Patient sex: F
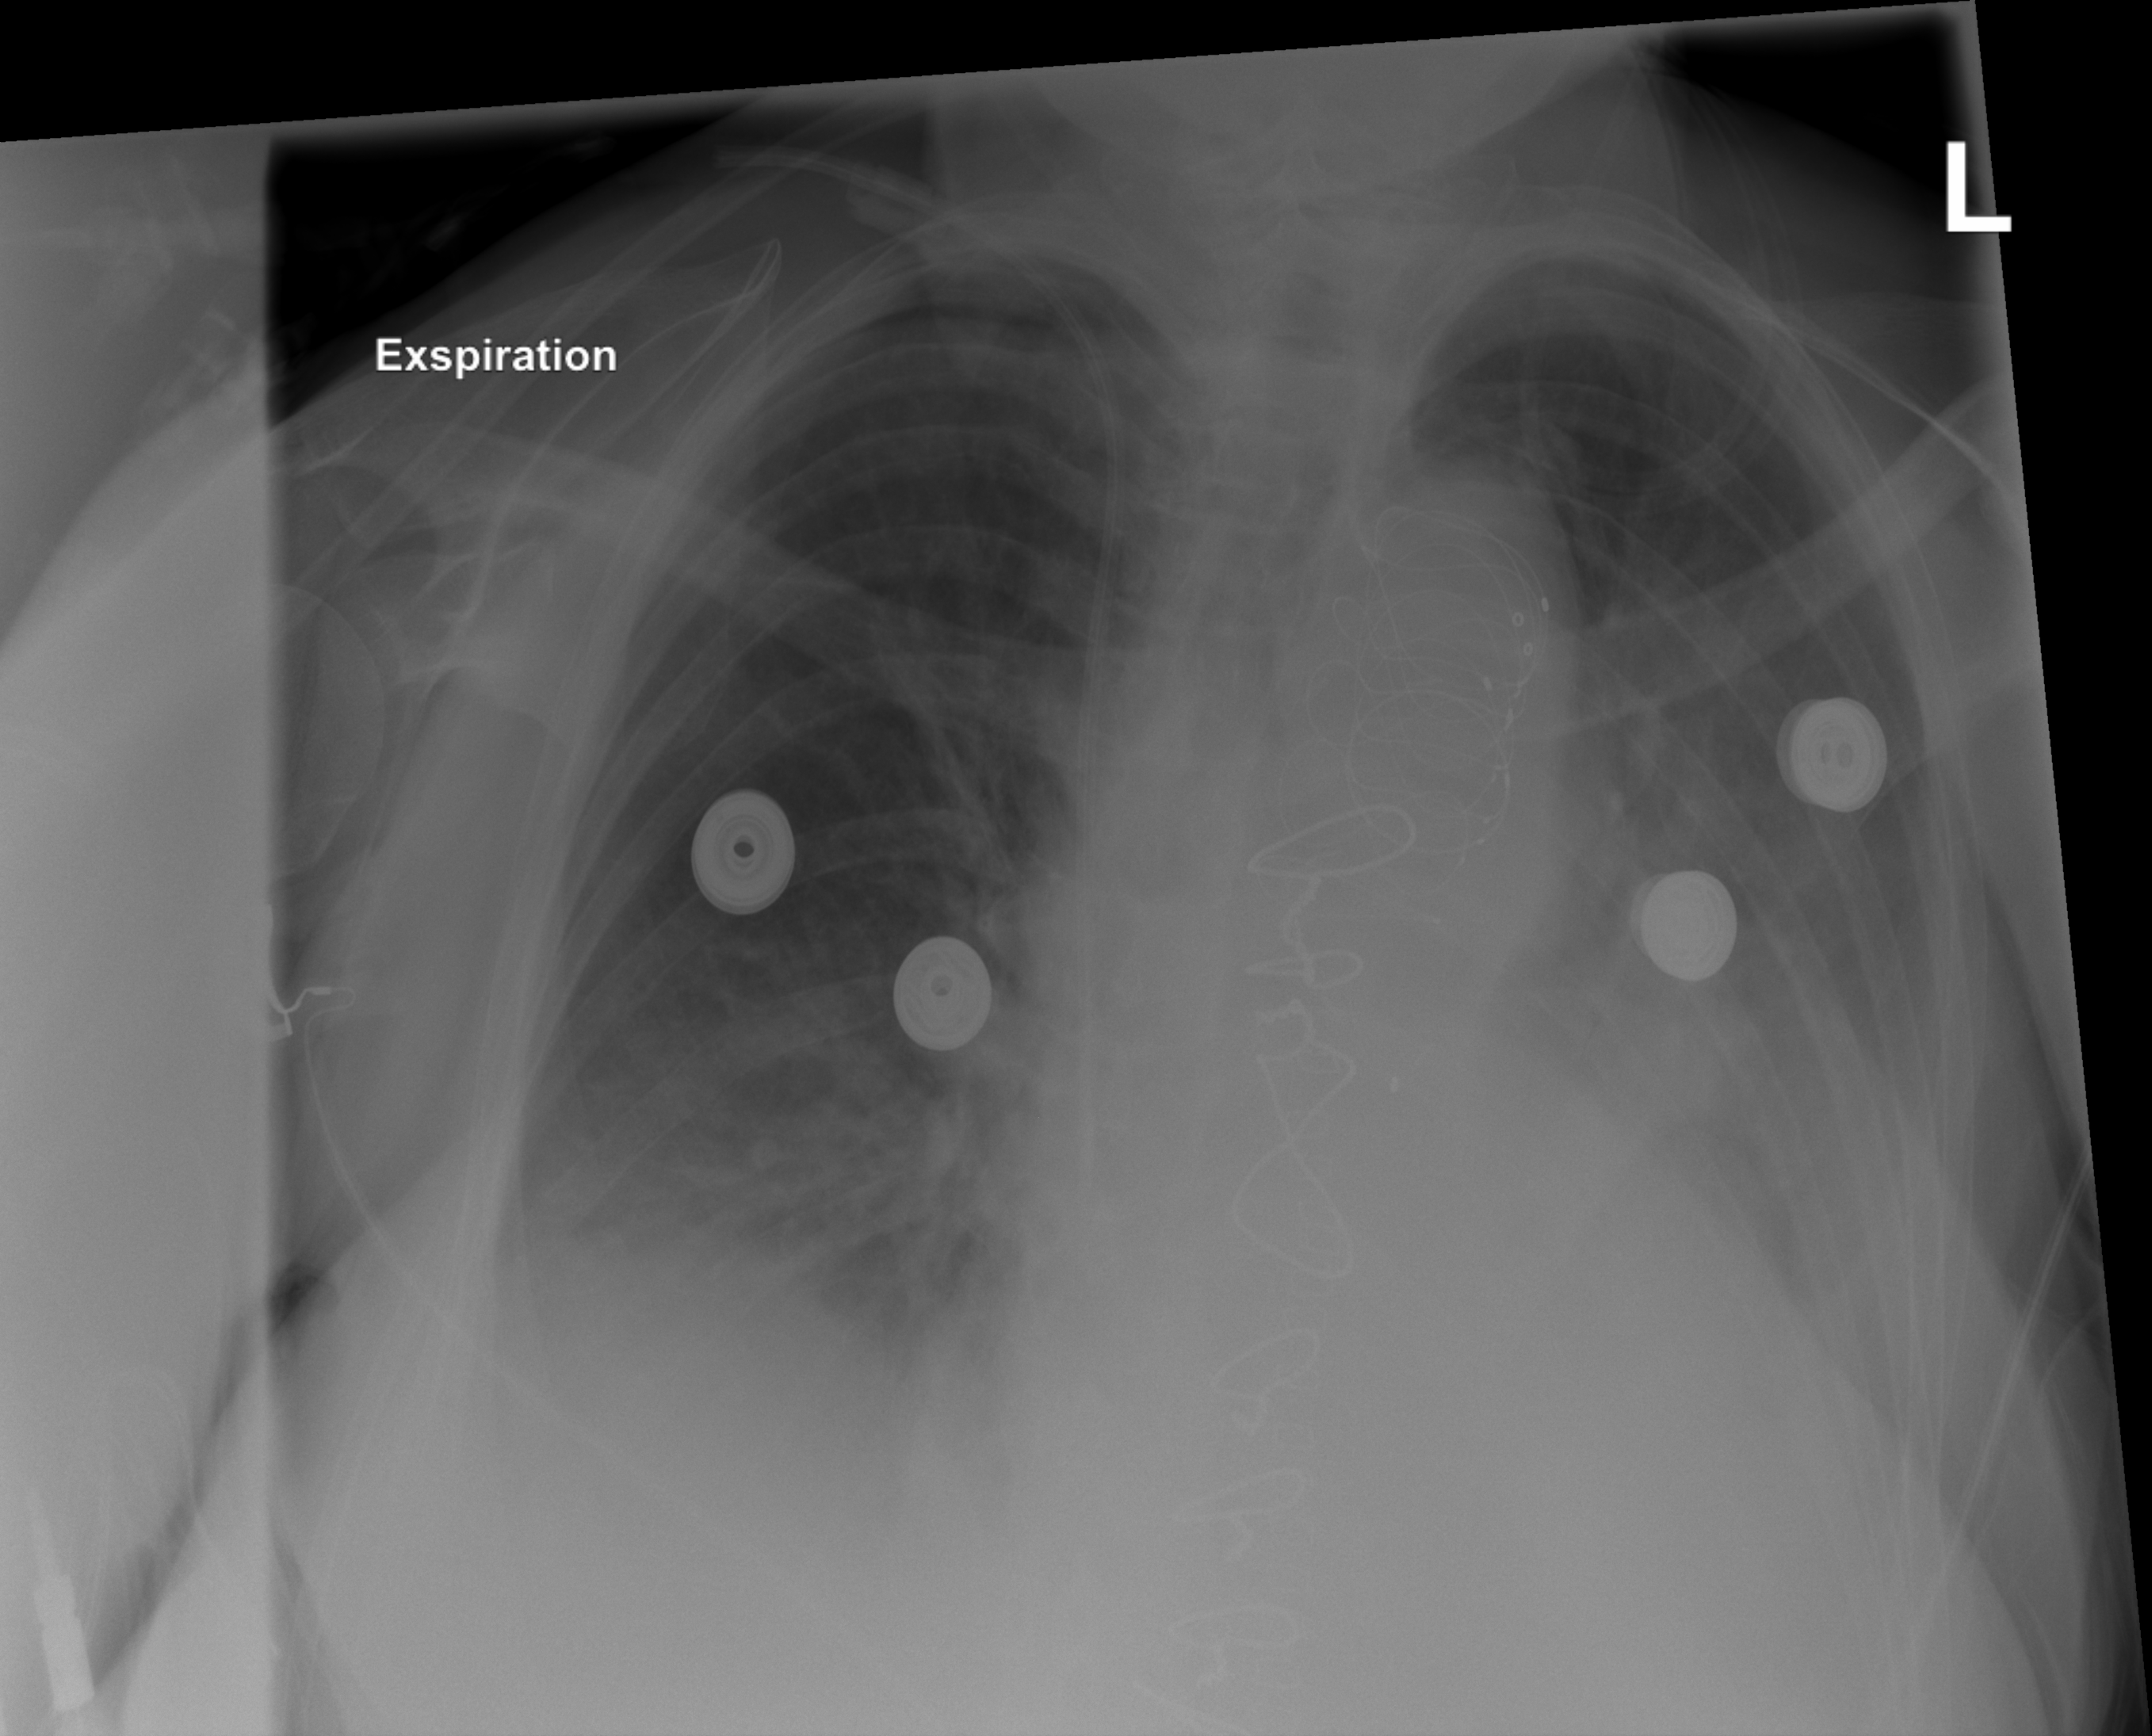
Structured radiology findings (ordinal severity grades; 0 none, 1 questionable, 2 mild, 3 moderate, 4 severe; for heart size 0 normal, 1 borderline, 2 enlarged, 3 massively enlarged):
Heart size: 2
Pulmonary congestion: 0
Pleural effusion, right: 2
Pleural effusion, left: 2
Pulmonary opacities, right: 1
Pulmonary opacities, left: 1
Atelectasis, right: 2
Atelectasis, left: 2